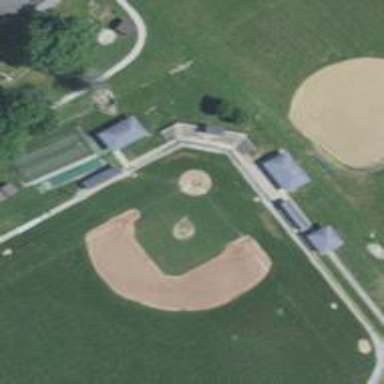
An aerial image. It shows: Baseball pitch for leisure and sports activities.